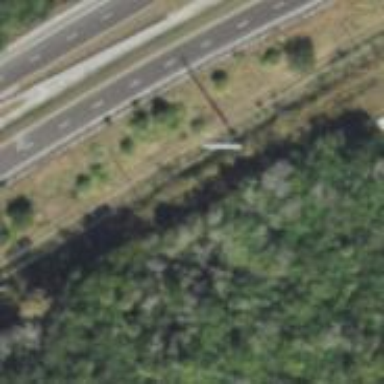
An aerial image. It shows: Power pole.